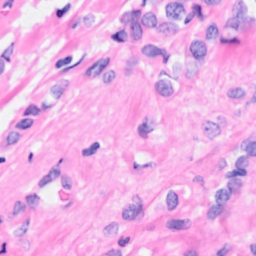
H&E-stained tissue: Breast